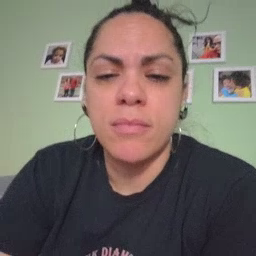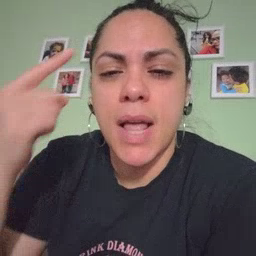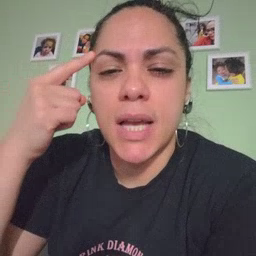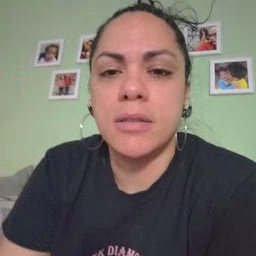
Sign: think